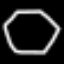
Label: octagon